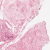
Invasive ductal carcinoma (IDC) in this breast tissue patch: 0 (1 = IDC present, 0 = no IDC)